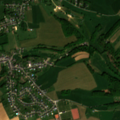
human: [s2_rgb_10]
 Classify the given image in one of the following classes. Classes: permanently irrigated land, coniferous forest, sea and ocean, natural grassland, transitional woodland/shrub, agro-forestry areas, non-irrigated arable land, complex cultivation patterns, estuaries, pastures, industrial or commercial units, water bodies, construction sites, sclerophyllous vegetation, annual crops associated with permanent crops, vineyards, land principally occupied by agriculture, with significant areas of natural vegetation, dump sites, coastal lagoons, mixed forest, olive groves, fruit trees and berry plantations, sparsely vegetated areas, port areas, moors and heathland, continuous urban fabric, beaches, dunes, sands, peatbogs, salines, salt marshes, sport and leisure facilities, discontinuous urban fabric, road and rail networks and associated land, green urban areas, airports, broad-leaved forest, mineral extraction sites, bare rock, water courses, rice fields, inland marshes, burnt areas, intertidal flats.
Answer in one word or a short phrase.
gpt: discontinuous urban fabric, non-irrigated arable land, pastures, land principally occupied by agriculture, with significant areas of natural vegetation, mixed forest